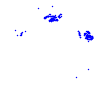
Particle: pion